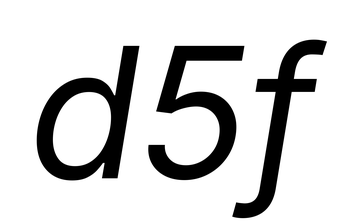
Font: Inter-Italic_Italic